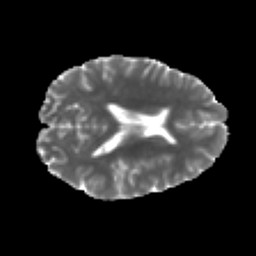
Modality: MD
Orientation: axial
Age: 24
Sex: male
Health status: healthy
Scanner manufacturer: philips
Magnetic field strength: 3 T
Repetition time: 10.623 s
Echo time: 0.07044 s